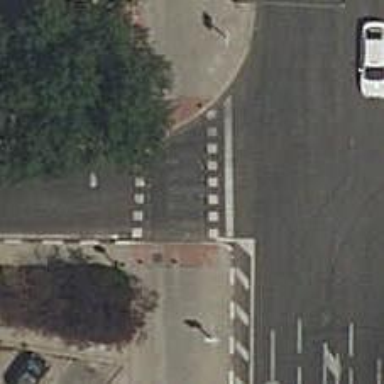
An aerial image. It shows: Road with traffic signals at the crossing.